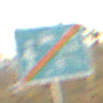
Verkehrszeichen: EndeVerkehrsberuhigterBereich
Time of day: SunriseSunset
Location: Outdoor (Nature)
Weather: PartlyCloudy
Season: NotSpecified
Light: Natural